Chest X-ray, AP view. Patient: 64 years old, sex M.
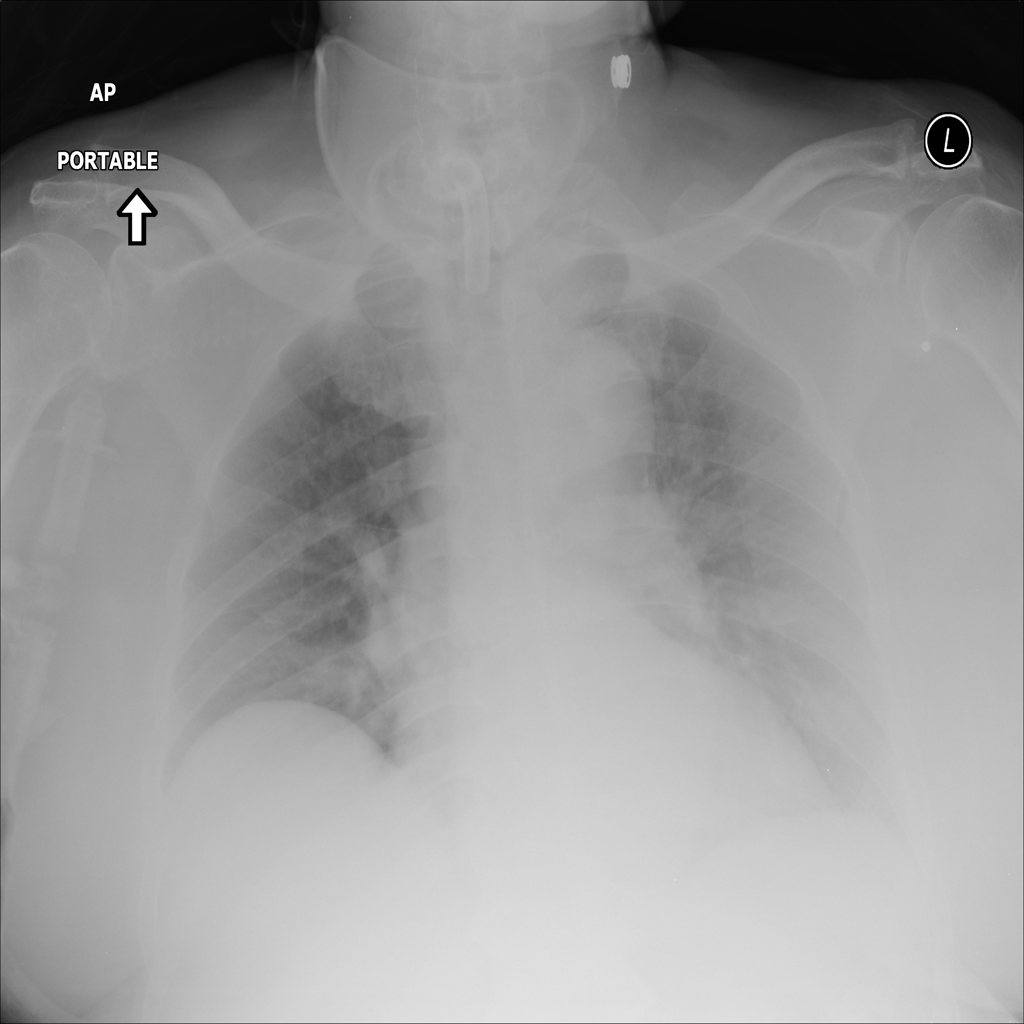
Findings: No Finding